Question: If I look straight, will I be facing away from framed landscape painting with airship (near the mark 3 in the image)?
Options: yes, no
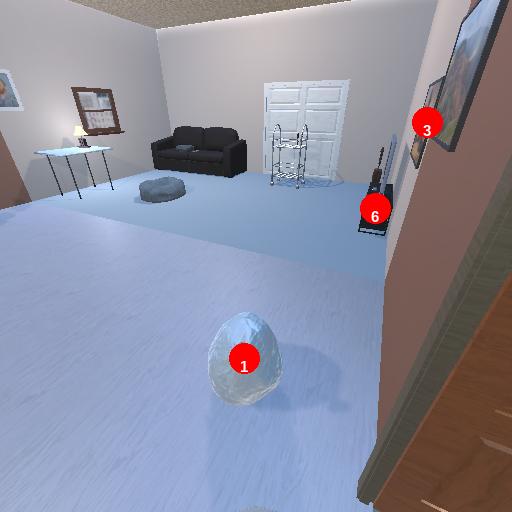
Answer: yes